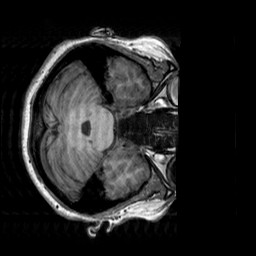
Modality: T1w
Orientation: axial
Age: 30
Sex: female
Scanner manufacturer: siemens
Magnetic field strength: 3 T
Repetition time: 2.3 s
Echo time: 0.00303 s